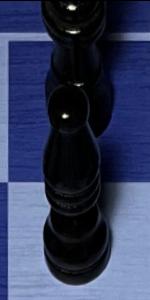
Label: Bishop_Black